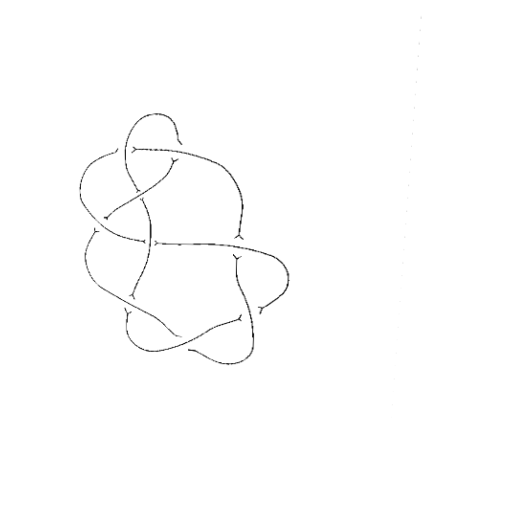
Crossing number: 9